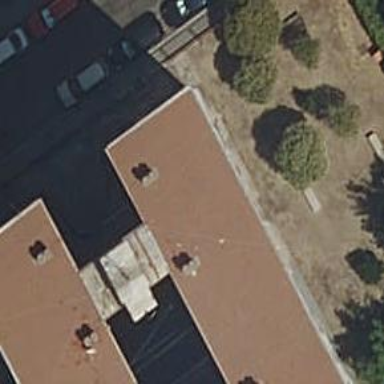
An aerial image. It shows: Residential building with skillion roof shape.